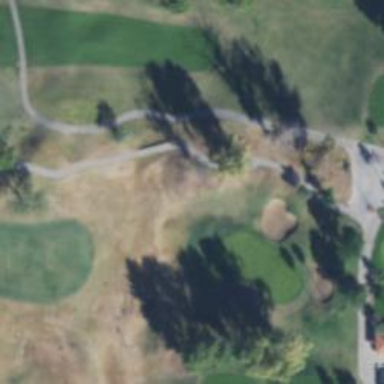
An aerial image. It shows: Service road used as golf cart path.